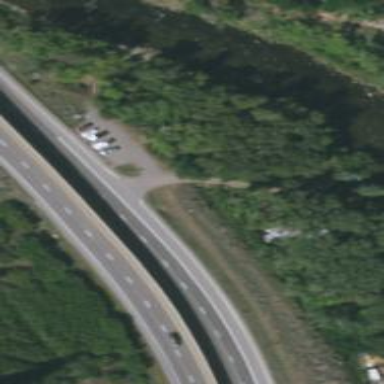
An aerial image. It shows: Culvert tunnel.